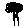
Label: tree